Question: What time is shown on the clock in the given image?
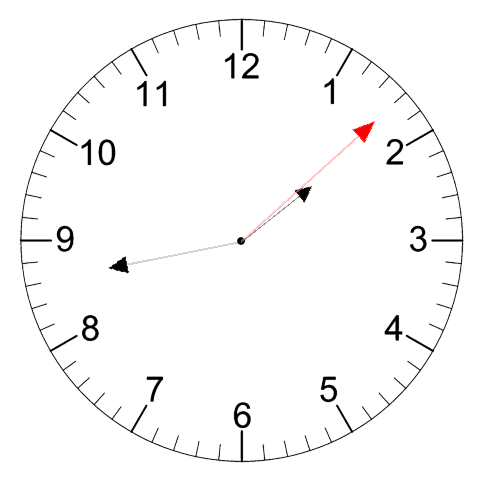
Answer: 01:43:08